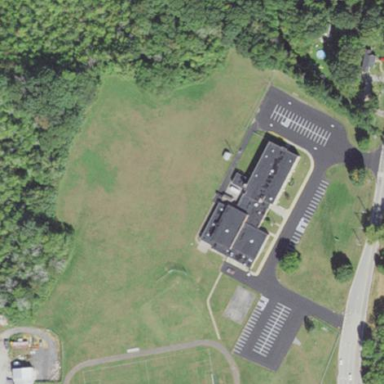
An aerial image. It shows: School.